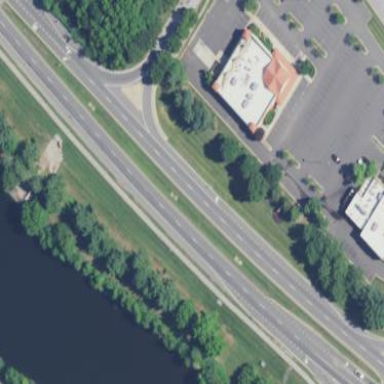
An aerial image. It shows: Traffic island covered in grass.